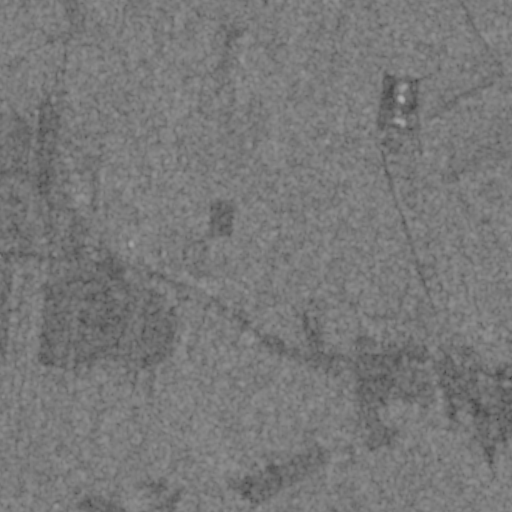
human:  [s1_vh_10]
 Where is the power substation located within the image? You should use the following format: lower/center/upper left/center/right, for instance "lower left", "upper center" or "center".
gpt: The power substation is located in the upper right of the image.
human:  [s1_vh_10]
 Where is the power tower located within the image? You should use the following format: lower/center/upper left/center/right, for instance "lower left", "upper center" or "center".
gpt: The power tower is located in the upper right of the image.
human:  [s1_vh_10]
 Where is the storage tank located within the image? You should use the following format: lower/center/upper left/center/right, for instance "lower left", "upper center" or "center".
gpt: The storage tank is located in the upper right of the image.
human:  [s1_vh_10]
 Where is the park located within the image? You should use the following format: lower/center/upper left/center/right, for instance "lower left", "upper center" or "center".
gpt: There is no park in the image.

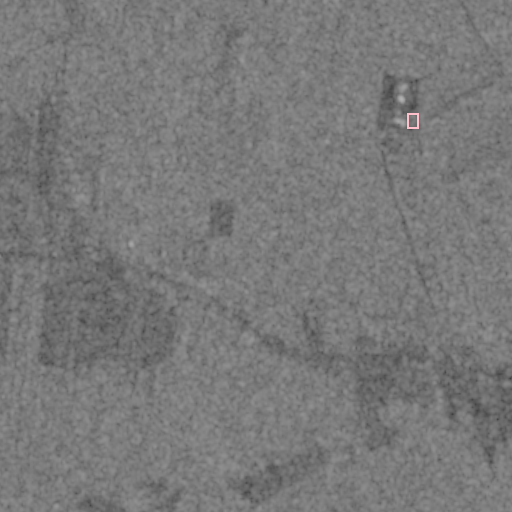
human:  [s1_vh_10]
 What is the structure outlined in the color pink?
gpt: The structure outlined in pink is a power substation.
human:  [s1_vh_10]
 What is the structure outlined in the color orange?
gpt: There is no orange outline.